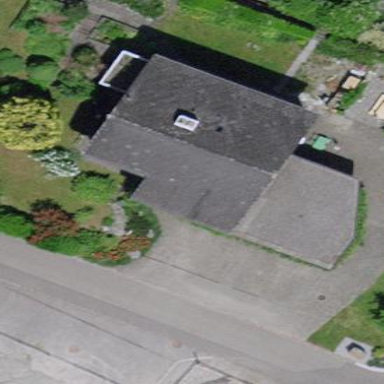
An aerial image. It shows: Detached building.